Question: There's a well known image (cheat sheet) called "C++ Container choice". It's a flow chart to choose the best container for the wanted usage.
Does anybody know if there's already a C++11 version of it?
This is the previous one:

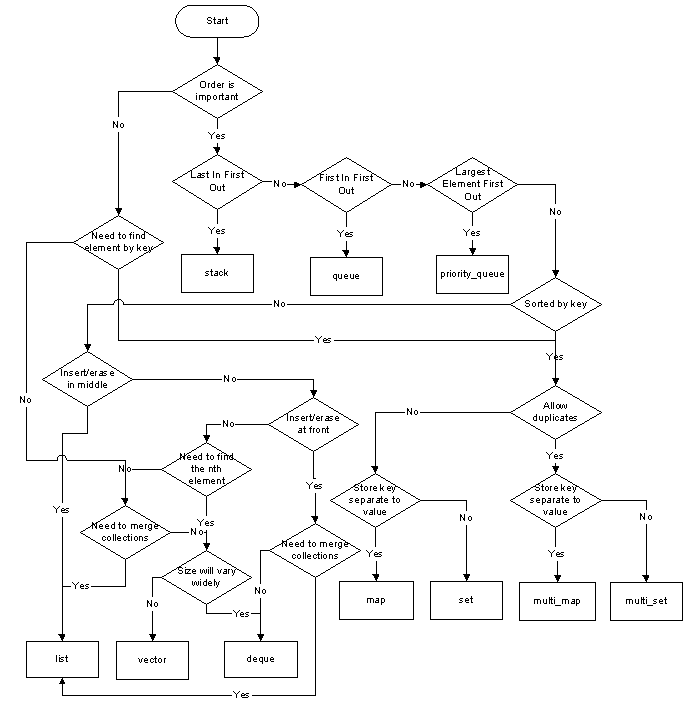
Answer: Not that I know of, however it can be done textually I guess. Also, the chart is slightly off, because 'list' is not such a good container in general, and neither is 'forward_list'. Both lists are very specialized containers for niche applications.
To build such a chart, you just need two simple guidelines:
- -
Worrying about performance is usually useless at first. The big O considerations only really kick in when you start handling a few thousands (or more) of items.
There are two big categories of containers:
- 'find'-
and then you can build several adapters on top of them: 'stack', 'queue', 'priority_queue'. I will leave the adapters out here, they are sufficiently specialized to be recognizable.
---
Question 1: ?
- - -
Question 1.1: ?
- 'unordered_'
Question 1.2: ?
- 'map''set'
Question 1.3: ?
- 'multi'
Example:
Suppose that I have several persons with a unique ID associated to them, and I would like to retrieve a person data from its ID as simply as possible.
1. I want a find function, thus an associative container
1.1. I couldn't care less about order, thus an 'unordered_' container
1.2. My key (ID) is separate from the value it is associated with, thus a 'map'
1.3. The ID is unique, thus no duplicate should creep in.
The final answer is: 'std::unordered_map<ID, PersonData>'.
---
Question 2: ?
- 'list'-
Question 2.1: ?
- 'list''forward_list'
---
Question 3: ?
- '{ ... }''array'-
---
Question 4: ?
- 'deque''vector'
---
You will note that, by default, unless you need an associative container, your choice will be a 'vector'. It turns out it is also <URL>.